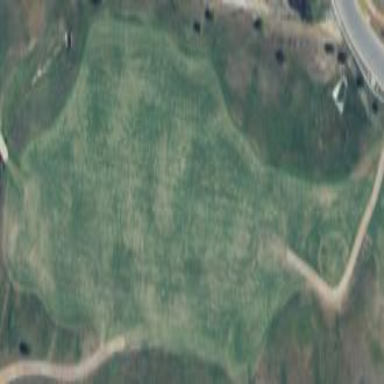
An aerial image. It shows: Grassy area designated as golf fairway.